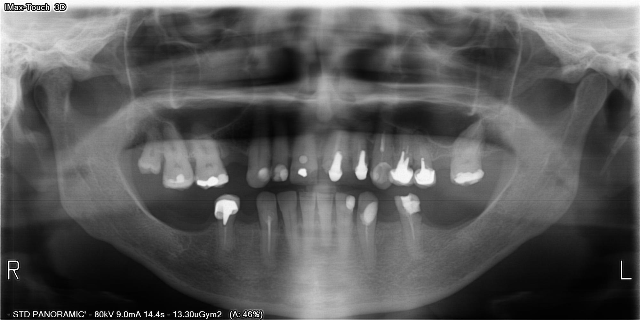
adult